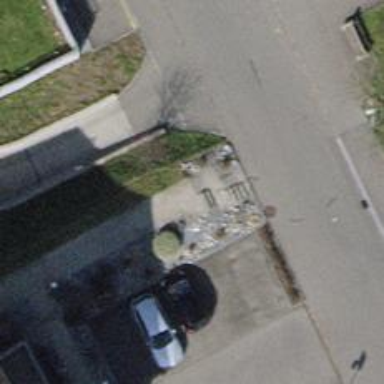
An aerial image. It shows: Road with steps.